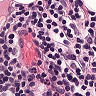
Metastatic tissue present: no